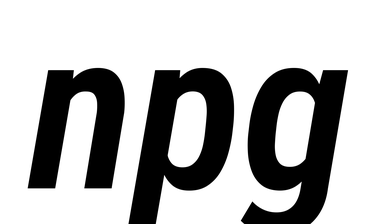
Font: Roboto-Italic_Condensed_SemiBold_Italic